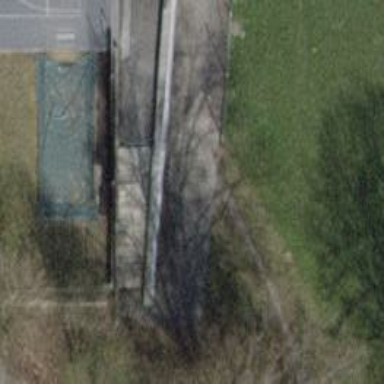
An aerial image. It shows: Concrete steps with ramp.